高一 · 统计数学
从正方形四个顶点及其中心这 5 个点中, 任取 2 个点, 则这 2 个点的距离不小于该正方形边长的概率为
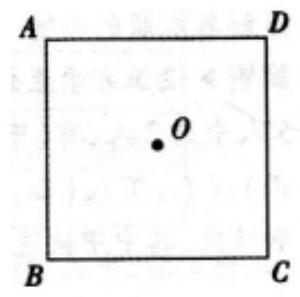
A. $\frac{1}{5}$
B. $\frac{2}{5}$
C. $\frac{3}{5}$
D. $\frac{4}{5}$
答案: C
解析: 如图可知, 从 5 个点中选取 2 个点的全部情况有 $\{0, A\}, 10, B\},\{0, C\}$, $\{0, D\},\{A, B\},\{A, C\},\{A, D\},\{B, C\},\{B, D\},\{C, D\}$, 共 10 种. 选取的 2 个点的距离不小于该正方形边长的情况有 $\{\mathrm{A}, \mathrm{B}\},\{\mathrm{A}, \mathrm{C}\},\{\mathrm{A}, \mathrm{D}\},\{\mathrm{B}, \mathrm{C}\},\{\mathrm{B}, \mathrm{D}\},\{\mathrm{C}$, D\}, 共 6 种. 故所求概率为 $\frac{6}{10}=\frac{3}{5}$